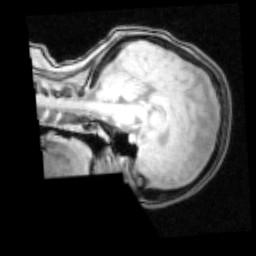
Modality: PDw
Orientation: sagittal
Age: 19
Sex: female
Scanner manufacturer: siemens
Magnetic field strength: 3 T
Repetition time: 0.25 s
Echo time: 0.00103 s